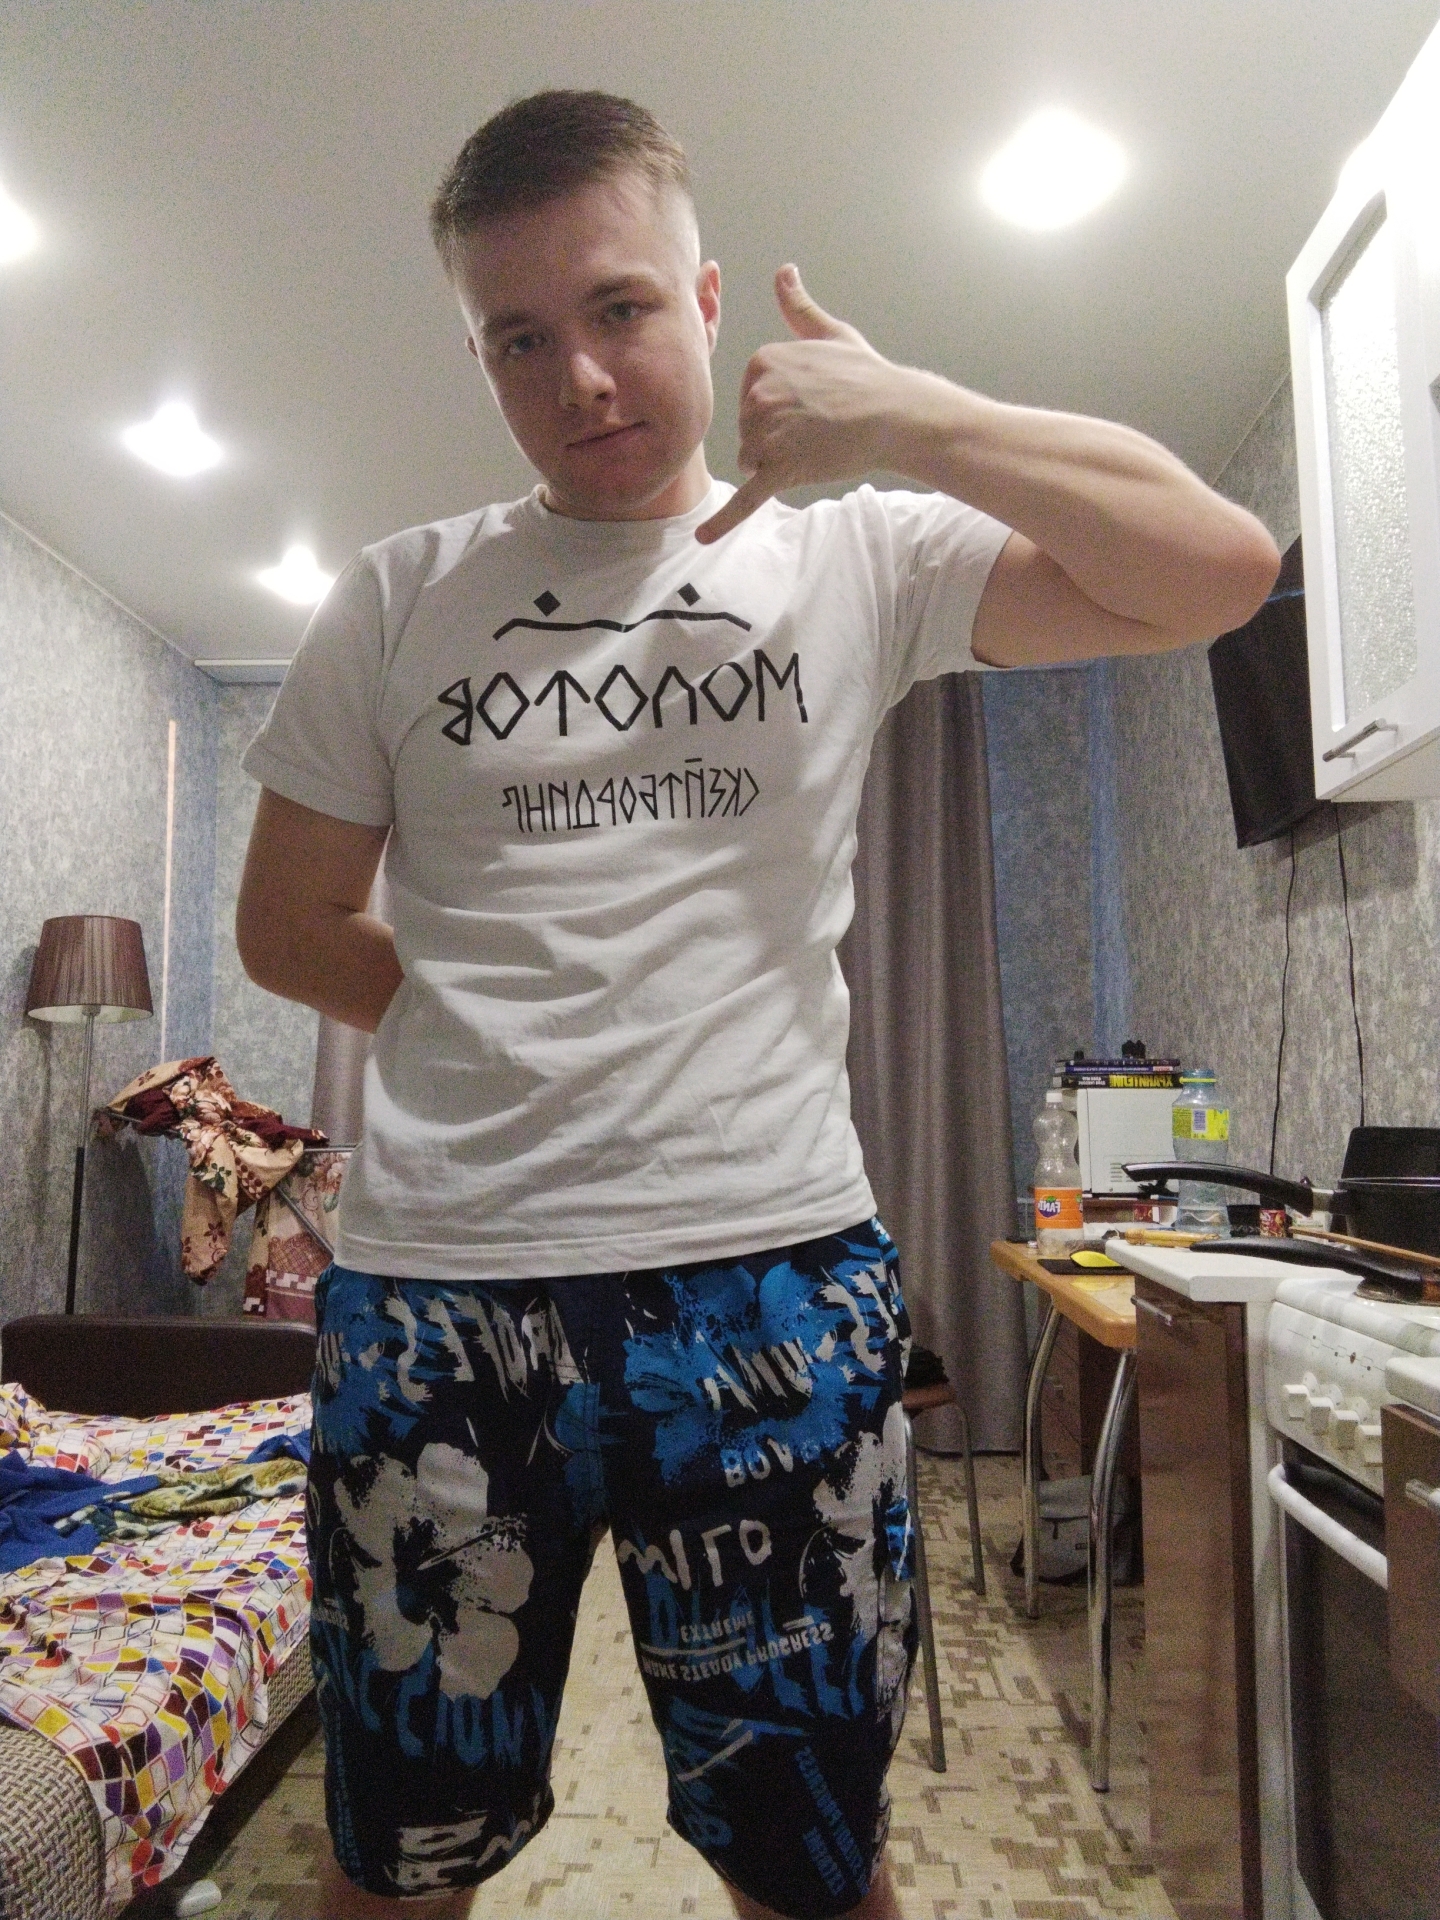
Label: noise